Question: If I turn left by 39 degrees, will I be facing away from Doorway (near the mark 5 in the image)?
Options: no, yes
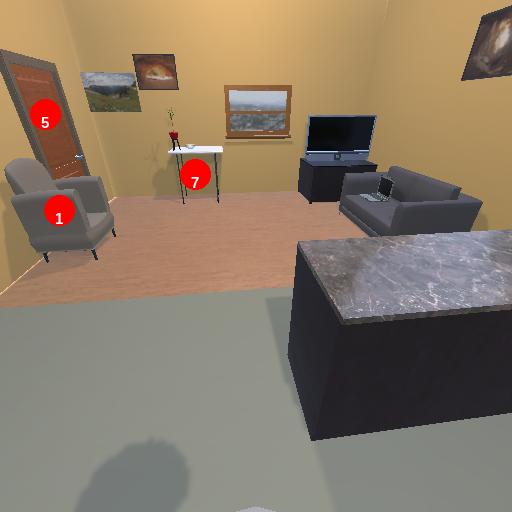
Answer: no